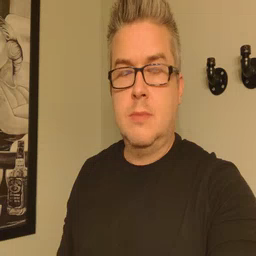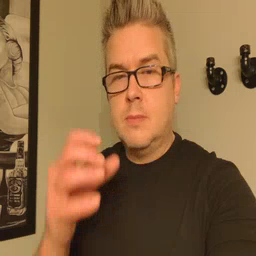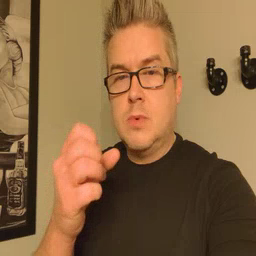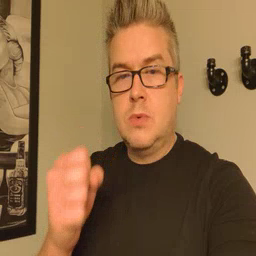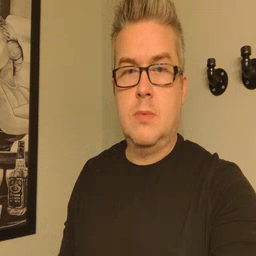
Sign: milk